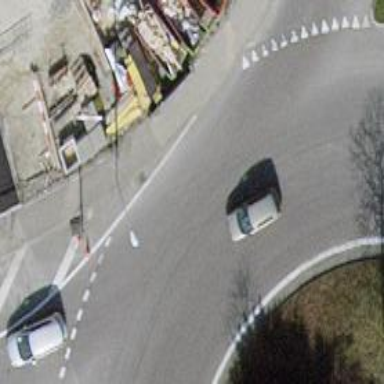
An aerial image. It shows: Roundabout at primary highway.